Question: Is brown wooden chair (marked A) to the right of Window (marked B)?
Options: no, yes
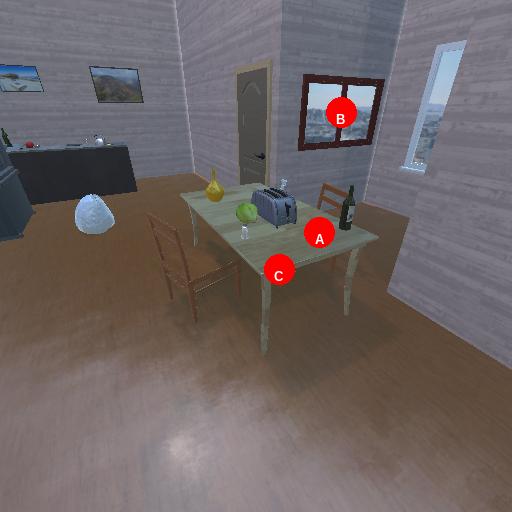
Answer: no